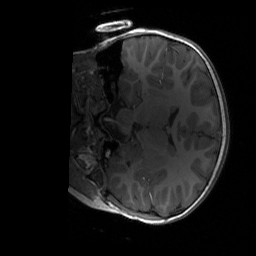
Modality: T1w
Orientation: coronal
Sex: male
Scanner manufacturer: siemens
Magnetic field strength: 3 T
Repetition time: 1.9 s
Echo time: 0.00243 s